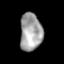
Tissue: lung
Cell type: Epithelial cells
Senescence score: 0.2286
Nuclear area (px): 813
Mean DAPI intensity: 162.908